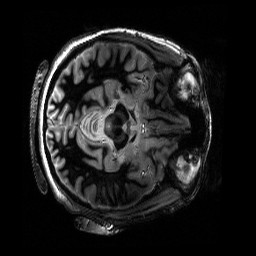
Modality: T1w
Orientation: axial
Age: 30
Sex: female
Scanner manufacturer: siemens
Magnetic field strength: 6.98 T
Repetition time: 4.5 s
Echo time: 0.00337 s